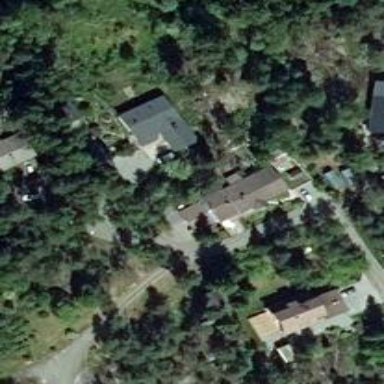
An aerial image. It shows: Driveway.